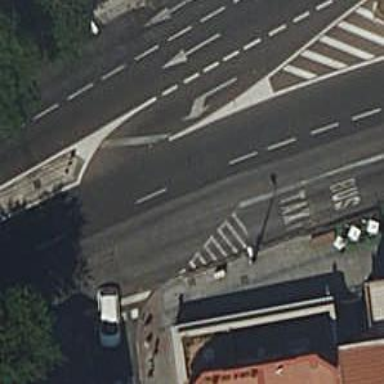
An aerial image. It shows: Road with traffic signals.